Aerial crown-view tile of a tropical tree (Barro Colorado Island, Panama), acquired 20250818:
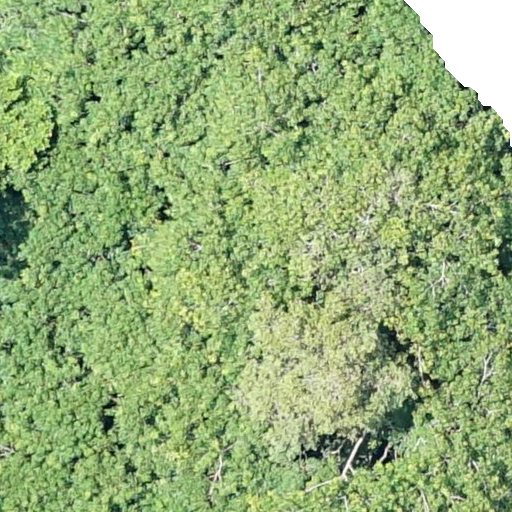
Species: Hura crepitans
GBIF accepted scientific name: Hura crepitans
Crown area: 534.819 m²